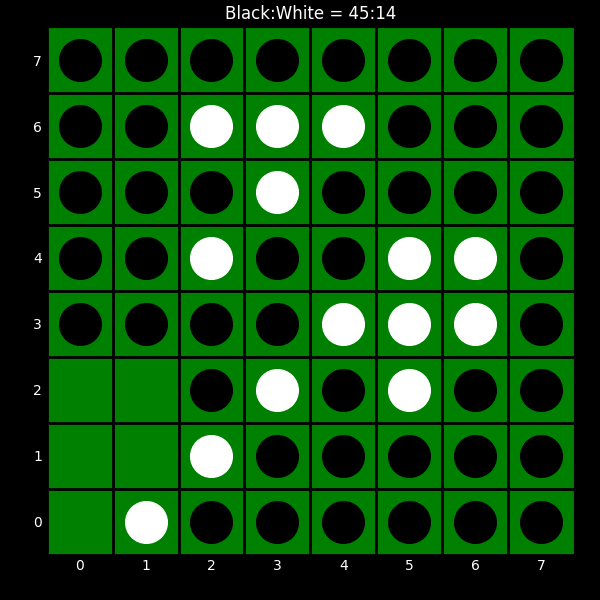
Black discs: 45
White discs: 14